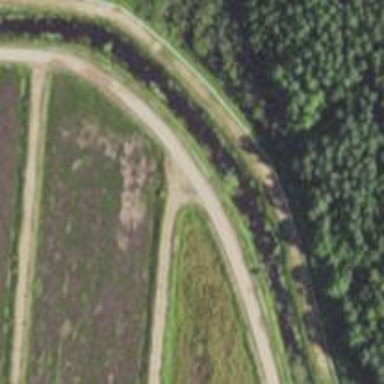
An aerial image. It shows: Track road along embankment dyke.